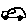
Label: car